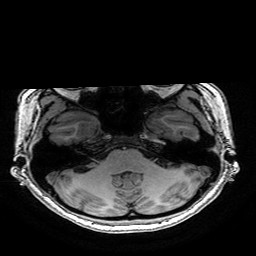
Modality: T1w
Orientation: coronal
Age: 22
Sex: female
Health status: healthy
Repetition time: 2.53 s
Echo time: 0.0034 s